Aerial crown-view tile of a tropical tree (Barro Colorado Island, Panama), acquired 20241014:
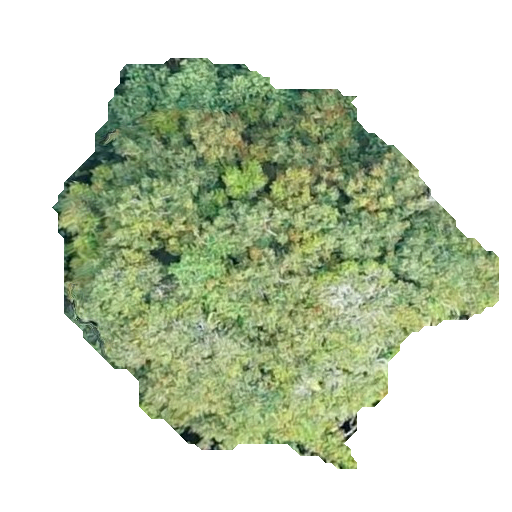
Species: Protium stevensonii
GBIF accepted scientific name: Tetragastris panamensis
Crown area: 183.123 m²